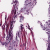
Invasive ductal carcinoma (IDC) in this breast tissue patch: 1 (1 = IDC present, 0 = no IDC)